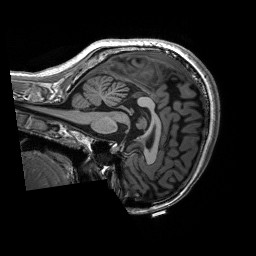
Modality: T1w
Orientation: sagittal
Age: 23
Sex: female
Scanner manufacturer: siemens
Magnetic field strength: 3 T
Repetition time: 2.53 s
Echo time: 0.00227 s